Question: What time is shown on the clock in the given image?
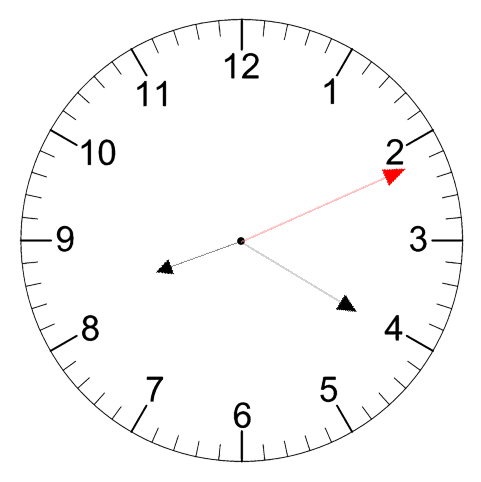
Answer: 08:20:11